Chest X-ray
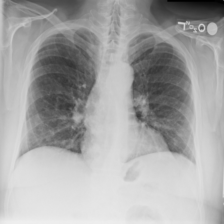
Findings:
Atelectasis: negative
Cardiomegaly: negative
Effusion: negative
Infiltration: negative
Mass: negative
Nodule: positive
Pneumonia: negative
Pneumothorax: negative
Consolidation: negative
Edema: negative
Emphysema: negative
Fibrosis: negative
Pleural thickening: negative
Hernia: negative